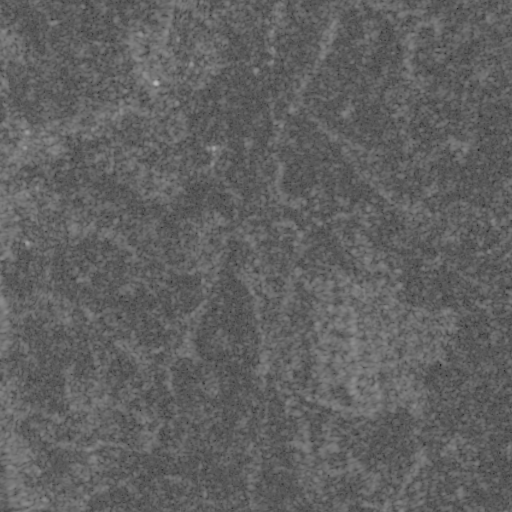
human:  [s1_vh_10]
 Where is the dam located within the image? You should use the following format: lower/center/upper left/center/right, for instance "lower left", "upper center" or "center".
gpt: The dam is located in the upper center of the image.
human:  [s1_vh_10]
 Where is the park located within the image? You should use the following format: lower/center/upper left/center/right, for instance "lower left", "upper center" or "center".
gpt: The park is located in the upper left of the image.
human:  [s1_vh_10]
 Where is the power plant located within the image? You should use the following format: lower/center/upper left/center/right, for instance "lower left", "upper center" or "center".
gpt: There is no power plant in the image.

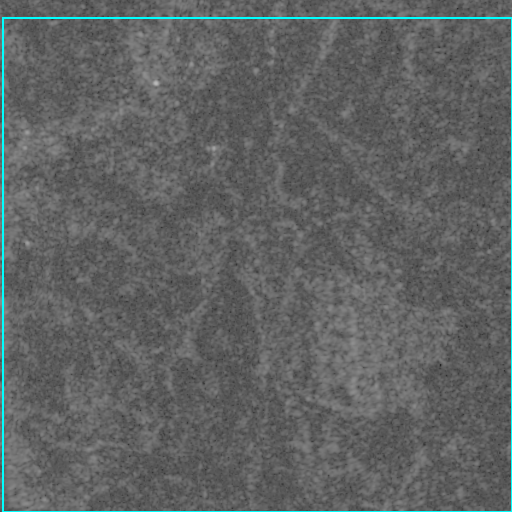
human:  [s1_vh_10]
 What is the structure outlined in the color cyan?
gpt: The structure outlined in cyan is a crop field.
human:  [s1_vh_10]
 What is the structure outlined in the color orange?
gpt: There is no orange outline.